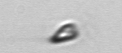
Label: Pyramimonas